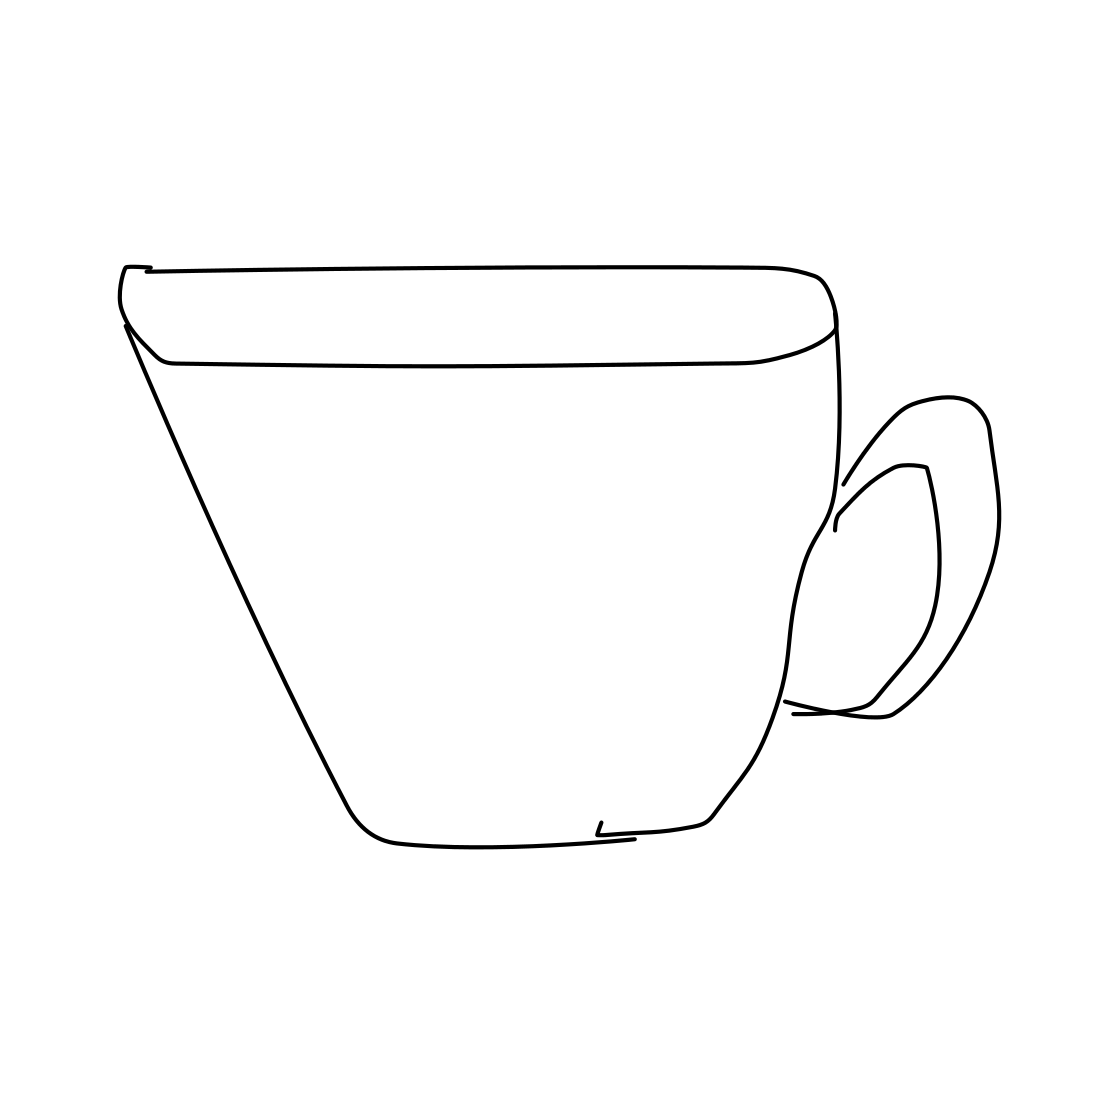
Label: cup